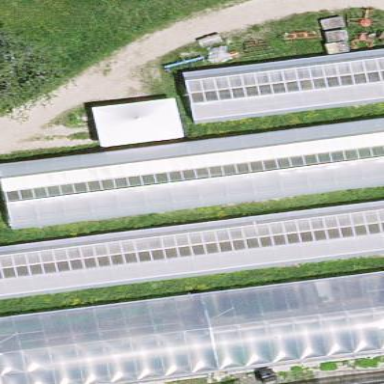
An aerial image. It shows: Greenhouse.